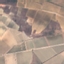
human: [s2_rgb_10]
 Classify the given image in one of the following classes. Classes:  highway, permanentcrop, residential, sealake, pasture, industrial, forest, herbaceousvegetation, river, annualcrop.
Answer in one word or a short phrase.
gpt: PermanentCrop